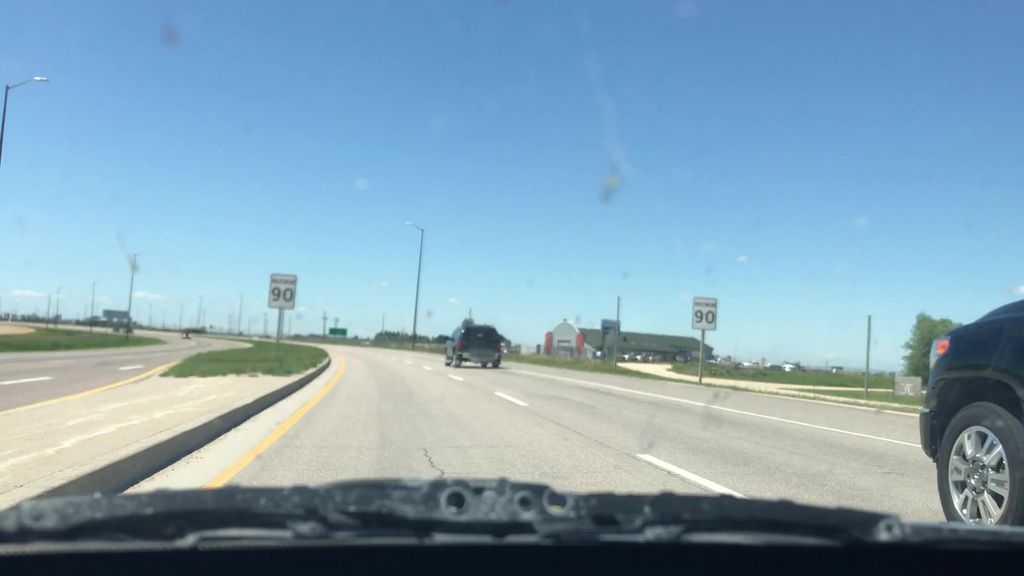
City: winnipeg